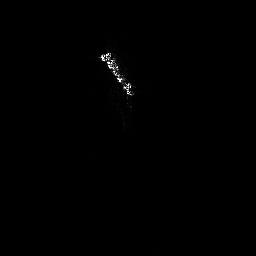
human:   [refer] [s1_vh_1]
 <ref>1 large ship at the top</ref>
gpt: <box>[[37, 17, 53, 40, 0]]</box>